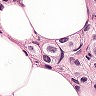
Metastatic tissue present: yes